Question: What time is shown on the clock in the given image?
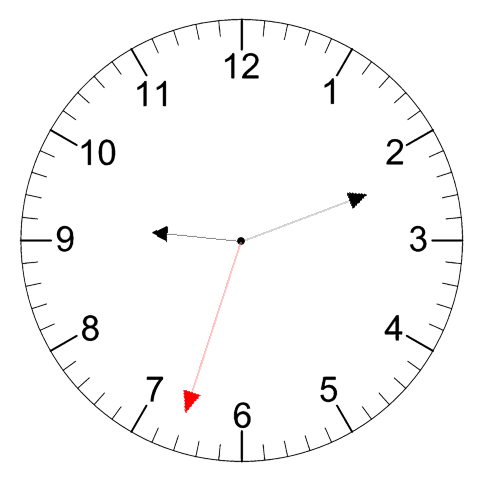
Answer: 09:11:33